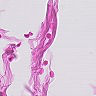
Metastatic tissue present: no